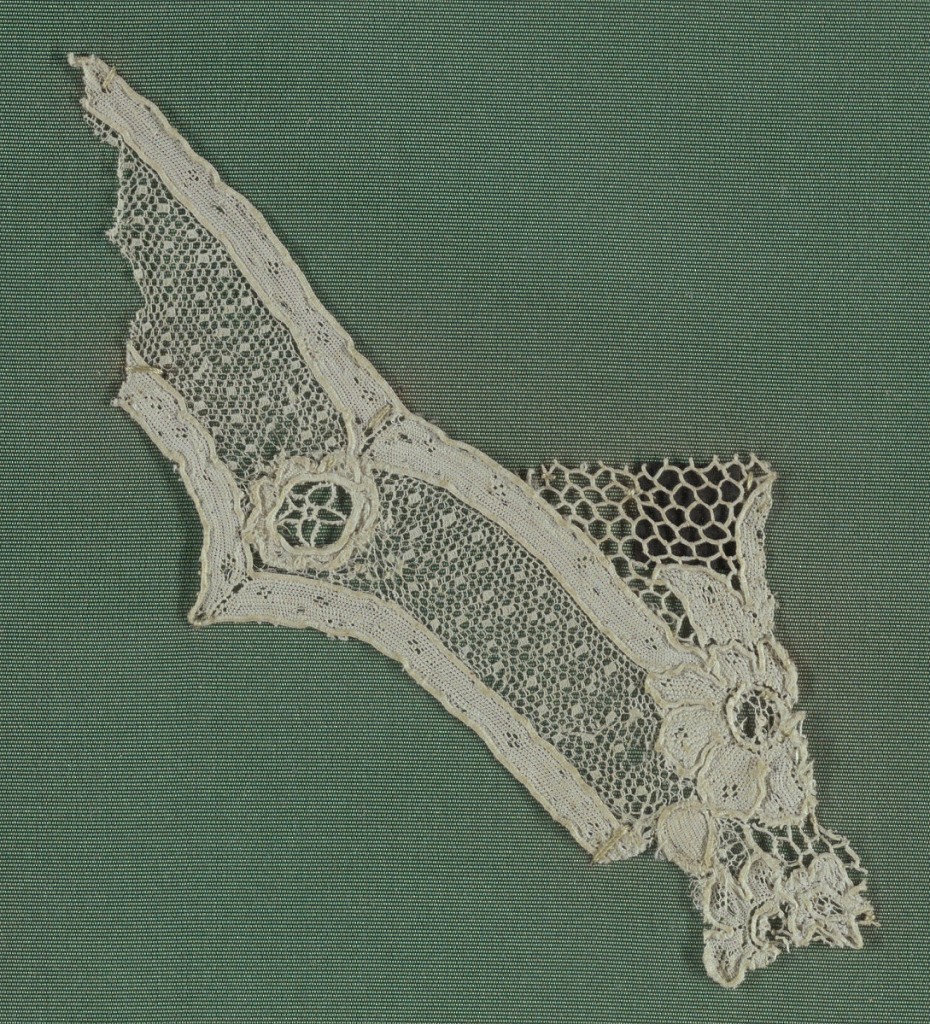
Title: Textile
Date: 18th century
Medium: linen Technique: needle lace
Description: Small irregular fragment of Argentan lace from Cooper Union Lace Study Card. Square-dotted ground with a portion of a floral design.